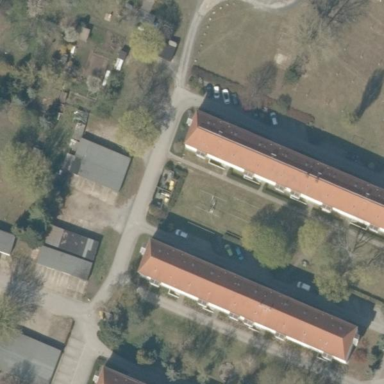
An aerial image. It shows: Hipped roof apartment building.